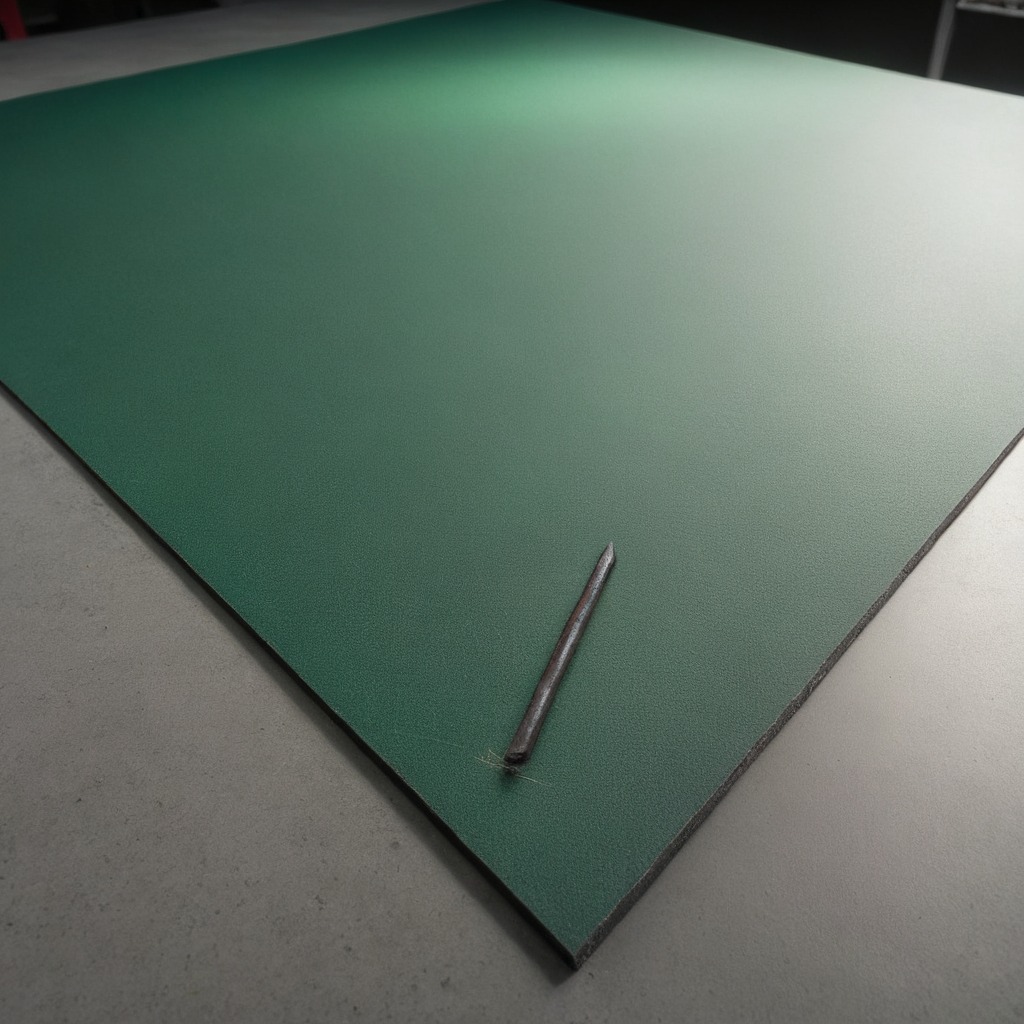
A nail is lying on a green rubber mat in a workshop.